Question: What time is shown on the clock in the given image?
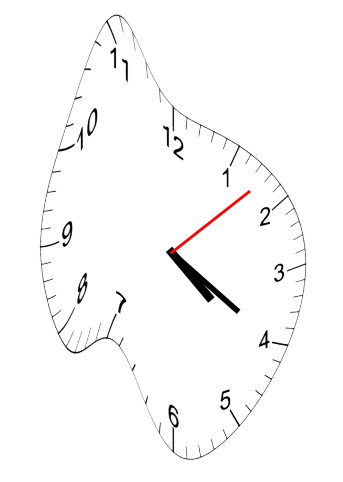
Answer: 04:20:08